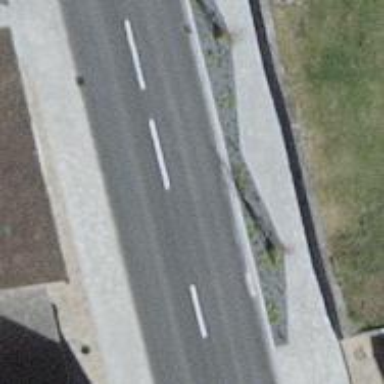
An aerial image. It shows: Marked crossing on the road with clear markings.